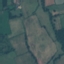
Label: Pasture